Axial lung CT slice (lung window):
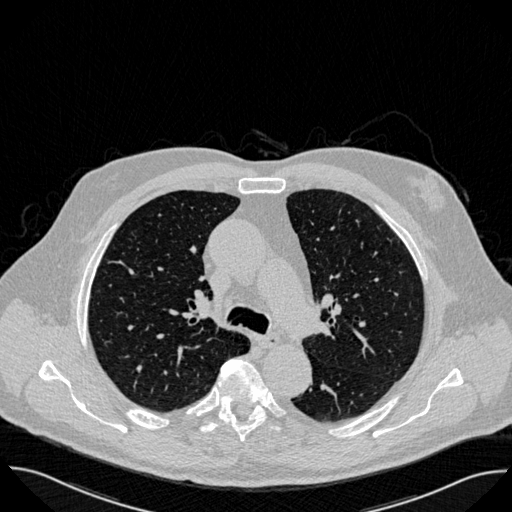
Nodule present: no